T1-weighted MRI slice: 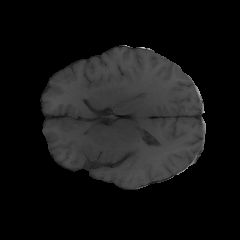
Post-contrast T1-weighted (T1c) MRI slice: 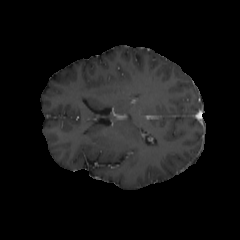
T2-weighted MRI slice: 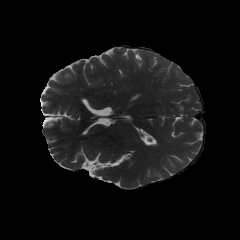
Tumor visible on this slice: no